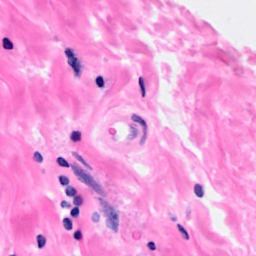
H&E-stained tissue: Breast